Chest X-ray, PA view. Patient: 45 years old, sex M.
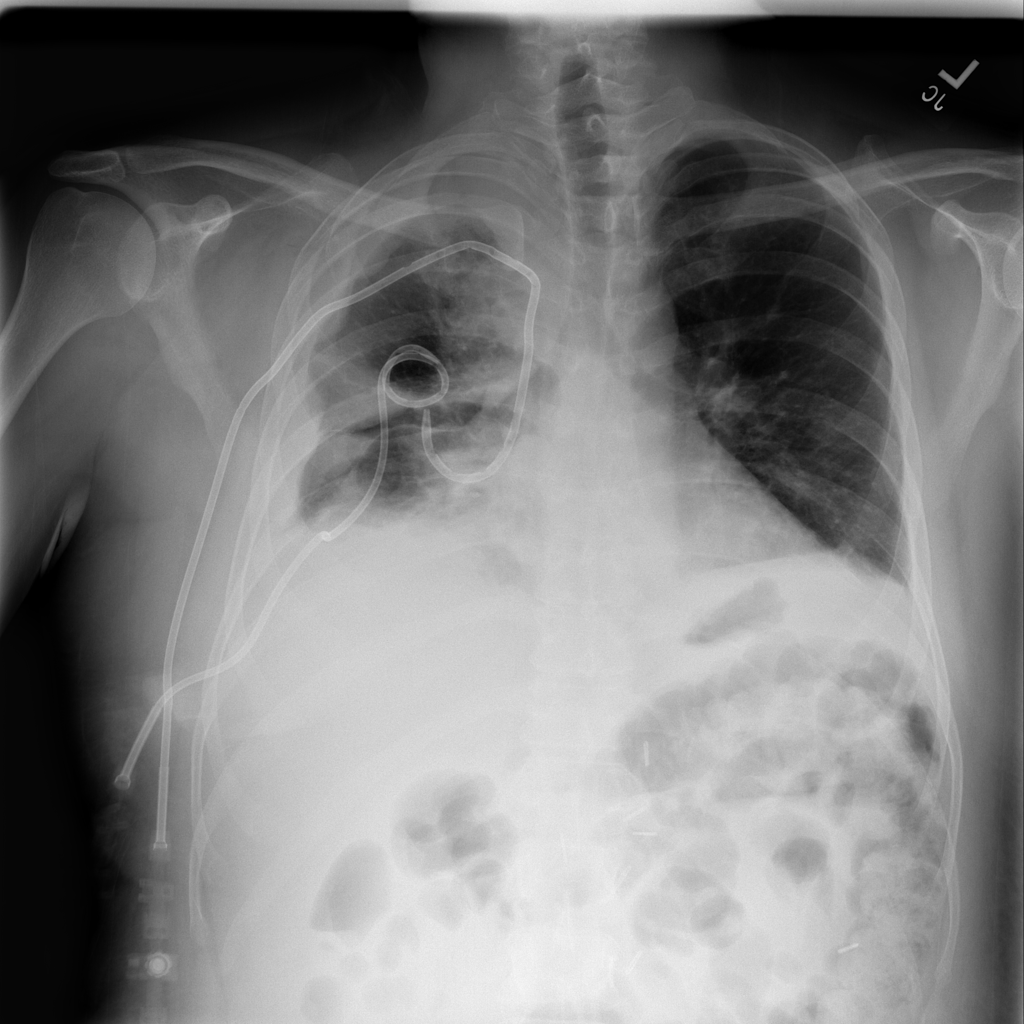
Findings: Pleural_Thickening